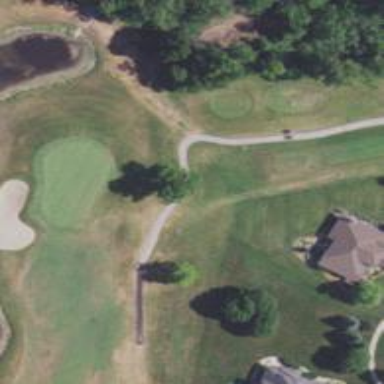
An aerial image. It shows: Service road designated as golf cart path.